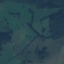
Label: Pasture